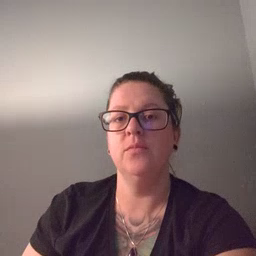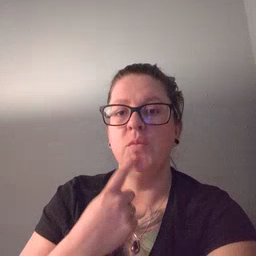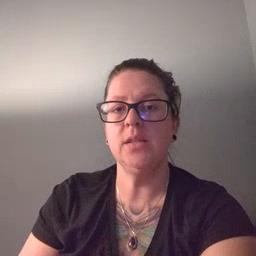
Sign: red